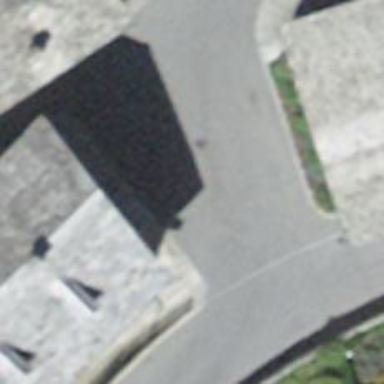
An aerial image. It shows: Unclassified asphalt road with no sidewalk.